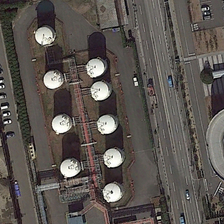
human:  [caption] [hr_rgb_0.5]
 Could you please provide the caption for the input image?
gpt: two lines of white storage tanks are near a road with several cars .

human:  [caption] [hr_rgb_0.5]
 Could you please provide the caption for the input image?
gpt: two lines of white storage tanks are near a road with several cars .

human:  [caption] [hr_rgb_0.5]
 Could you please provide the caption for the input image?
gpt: two lines of white storage tanks are near a road with several cars .

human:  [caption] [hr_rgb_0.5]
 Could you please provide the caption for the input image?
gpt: two lines of white storage tanks are near a road with several cars .

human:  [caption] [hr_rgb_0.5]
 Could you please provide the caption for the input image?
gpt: two lines of white storage tanks are near a road with several cars .